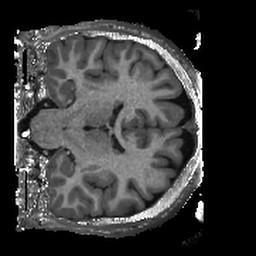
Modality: T1w
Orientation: coronal
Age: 24
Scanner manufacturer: siemens
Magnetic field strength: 3 T
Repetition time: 2.4 s
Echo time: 0.00224 s